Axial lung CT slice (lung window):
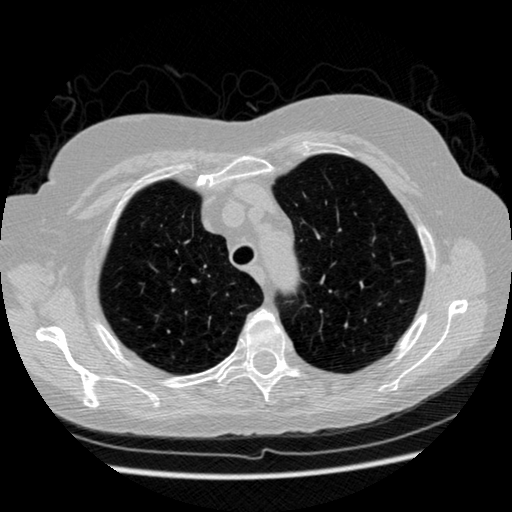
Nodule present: no